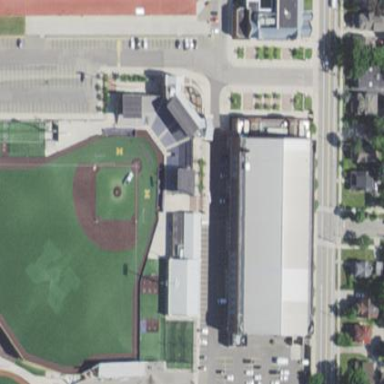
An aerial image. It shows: Baseball stadium for sports and leisure activities.